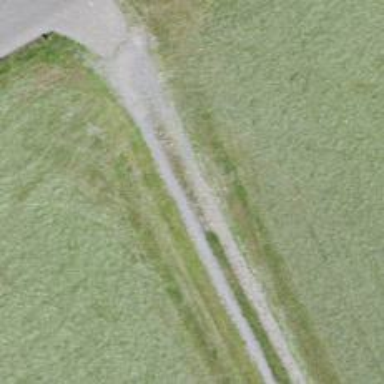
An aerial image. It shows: Path.